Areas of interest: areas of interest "Taicang Gray Wolf Yu Yilin Fishing Spot"
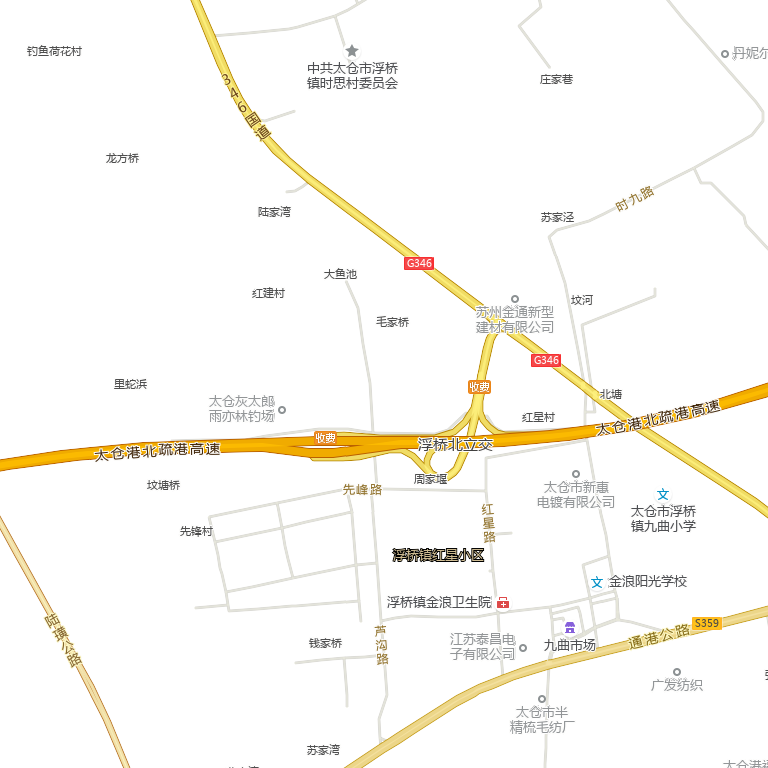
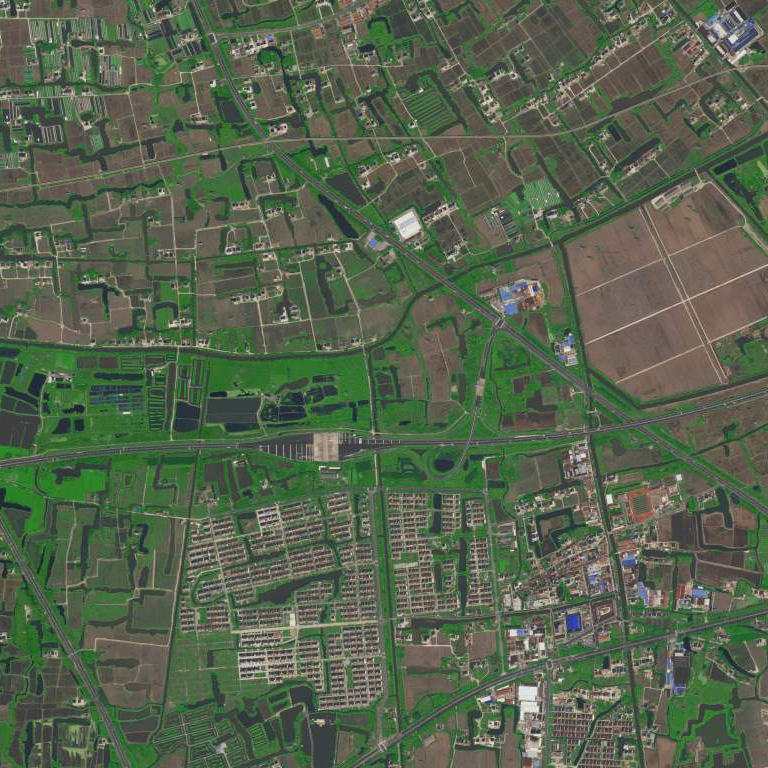